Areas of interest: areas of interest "Shuangjiang Ancient Town (Double River)"
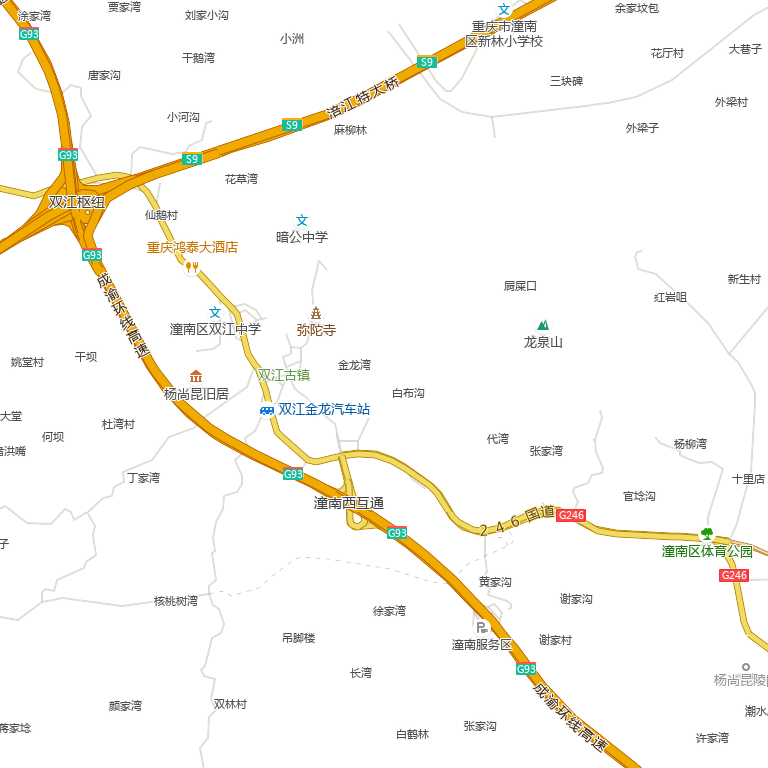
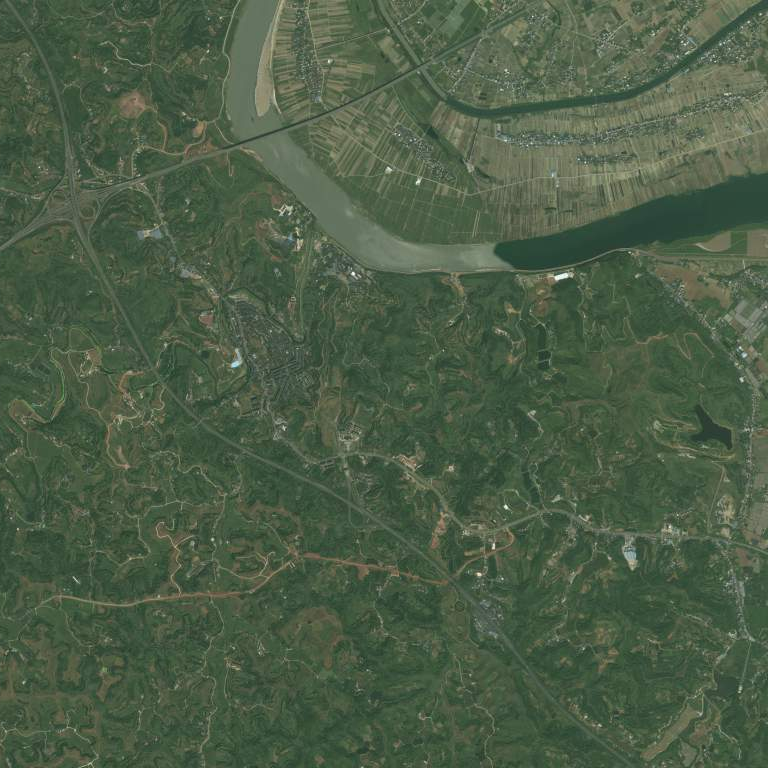